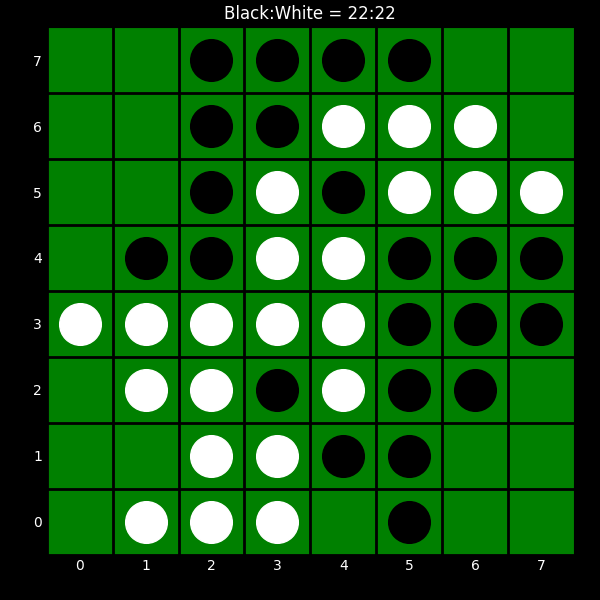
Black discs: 22
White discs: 22